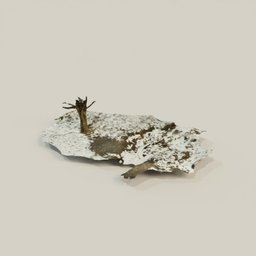
Label: nature